【题型】选择题　【知识点】立体几何　【难度】medium
如图，在四棱锥$P-ABCD$中，底面$ABCD$为菱形，$PD\perp$底面$ABCD$，$O$为对角线$AC$与$BD$的交点，若$PD=2$，$\angle APD=\dfrac{\pi}{4}$，$\angle BAD=\dfrac{\pi}{3}$，则三棱锥$P-OCD$的外接球的体积为（\quad）

\vspace{0.3cm}
\noindent\textbf{A．$\dfrac{4\sqrt{2}}{3}\pi$\hfill B．$\dfrac{8\sqrt{2}}{3}\pi$\hfill C．$\dfrac{16\sqrt{2}}{3}\pi$\hfill D．$\dfrac{64\sqrt{2}}{3}\pi$}
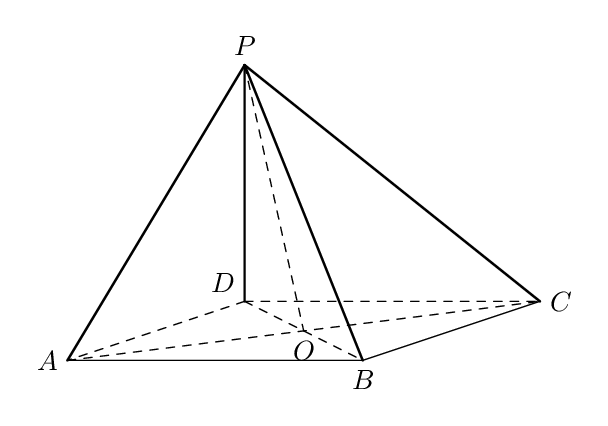
【解答】
\vspace{0.5cm}
\noindent\textbf{【答案】B}

\vspace{0.5cm}
\noindent\textbf{【分析】利用空间几何体及球的特征确定球心，结合球体体积公式计算即可.}

\vspace{0.5cm}
\noindent\textbf{【详解】}

\noindent\textbf{因为$PD\perp$底面$ABCD$，$AD,DC\subset$底面$ABCD$，即$PD\perp AD,PD\perp CD$，}
\noindent\textbf{根据题意可知$\triangle ABD$为等边三角形，$\triangle COD$为直角三角形，}
\noindent\textbf{而$PD=2$，$\angle APD=\dfrac{\pi}{4}$，$\angle BAD=\dfrac{\pi}{3}$，}
\noindent\textbf{则$PD=AD=2=DC$，$OD=1$，$OC=\sqrt{3}$，}
\noindent\textbf{取$PC$,$CD$的中点$F$,$E$，连接$OF$,$OE$,$FD$，所以$EF\parallel PD$,$EF=\dfrac{1}{2}PD=1$，}
\noindent\textbf{易知$OE=\dfrac{1}{2}CD=1$,$EF\perp OE$,$EF\perp DE$，则$FP=FC=FD=FO$，}
\noindent\textbf{所以三棱锥$P-OCD$的外接球的球心为$F$，}
\noindent\textbf{$\therefore DF=FO=\sqrt{OE^2+EF^2}=\sqrt{2}$，}
\noindent\textbf{$\therefore$该外接球的体积为$\dfrac{4}{3}\pi\times(\sqrt{2})^3=\dfrac{8\sqrt{2}}{3}\pi$.}
\noindent\textbf{故选：B.}
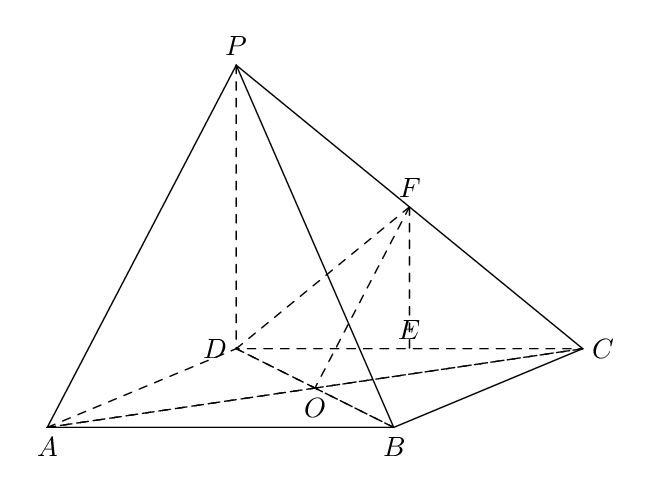